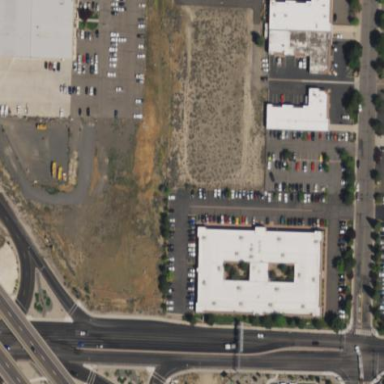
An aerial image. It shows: Parking area with asphalt surface.